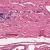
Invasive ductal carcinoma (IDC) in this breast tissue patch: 0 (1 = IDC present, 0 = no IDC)